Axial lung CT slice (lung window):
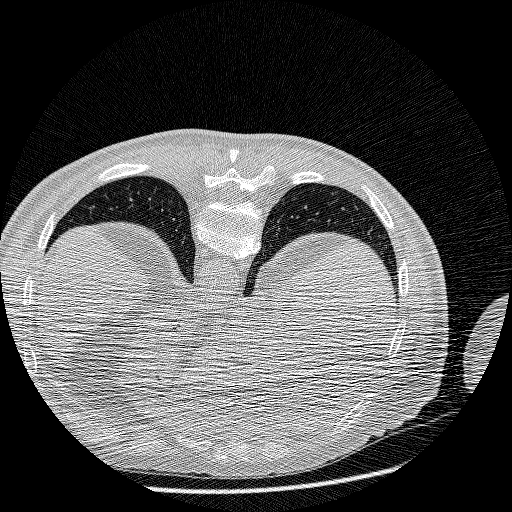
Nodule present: no